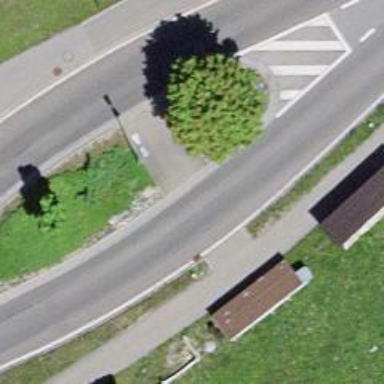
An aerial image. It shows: Unmarked road crossing.